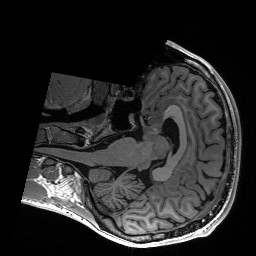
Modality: T1w
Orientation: axial
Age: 26
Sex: male